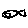
Label: fish